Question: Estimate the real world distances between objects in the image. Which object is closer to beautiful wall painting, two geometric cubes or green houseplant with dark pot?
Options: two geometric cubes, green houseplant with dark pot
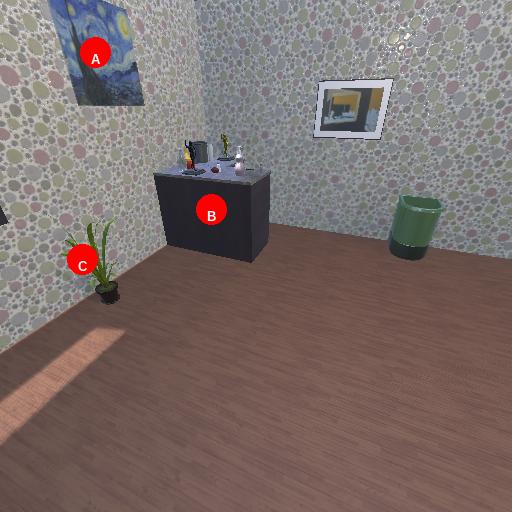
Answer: two geometric cubes